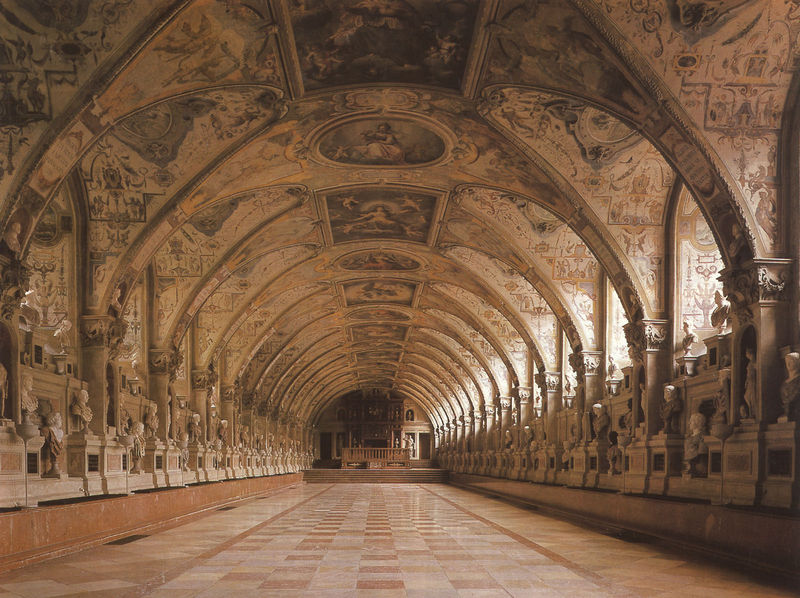
Titel: München Residenz
Standort: München, Residenz (EU - D - B)
Schlagwörter: fenster, licht, marmor, raum, säulen, ball, malerei, ornament, alt, barock, rahmen, innenraum, kirche, decke, innen, renaissance, skulptur, schrift, bilder, bogen, saal, figuren, kartusche, verzierung, wandmalerei, stuck, galerie, halle, foto, gang, gewölbe, münchen, detailliert, groß, fliesen, altar, statuen, residenz, rundbögen, fresken, kapelle, vatikan, deckengemälde, fresko, büsten, süddeutschland, gallerie, deckenmalerei, tonnengewölbe, versaille, maximilian, ahnen, medaillons, skulpur, antiquarium, statur, malereien, grotesken, speisesaal, korridor, sustris, fürstensaal, tonnen, gewöbe, frsco, hohe decke, 1600, ivatikan, sutsris, veraille, kuppelartig, kager, medailllons